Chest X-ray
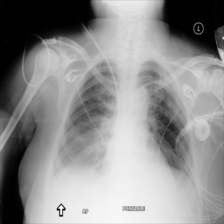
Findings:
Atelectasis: negative
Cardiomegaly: negative
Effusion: negative
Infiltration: negative
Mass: negative
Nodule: negative
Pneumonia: negative
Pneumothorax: negative
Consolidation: negative
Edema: negative
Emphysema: negative
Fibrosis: negative
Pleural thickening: negative
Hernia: negative